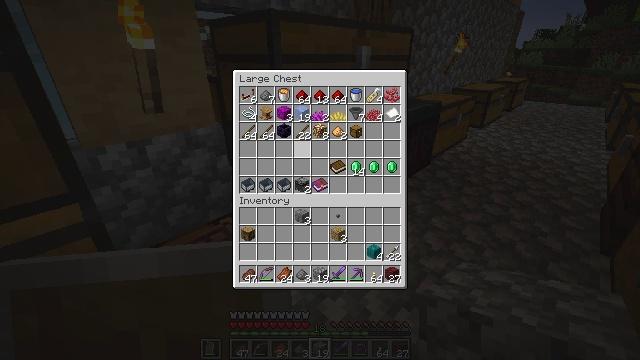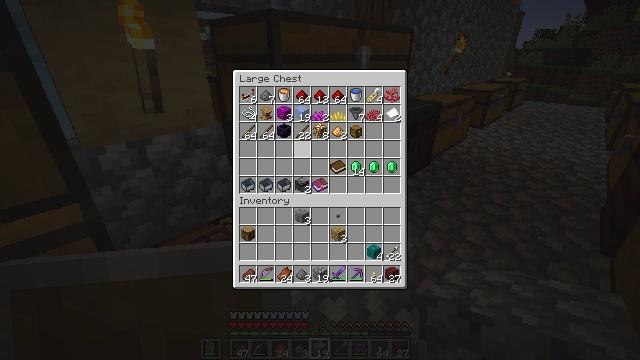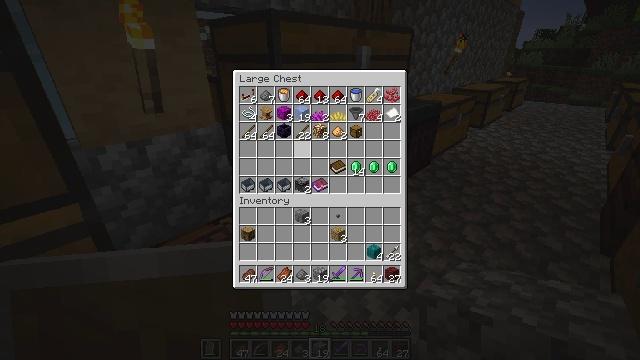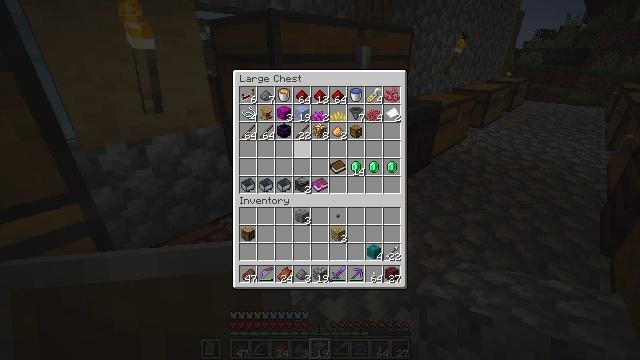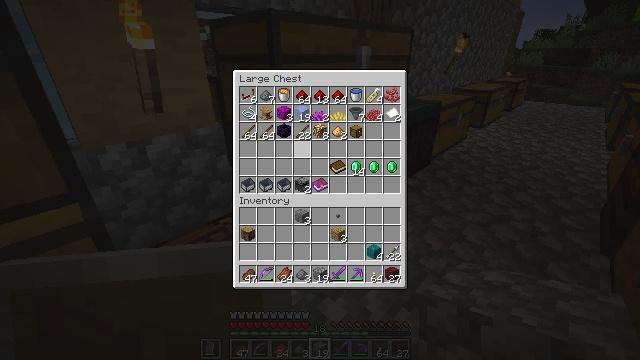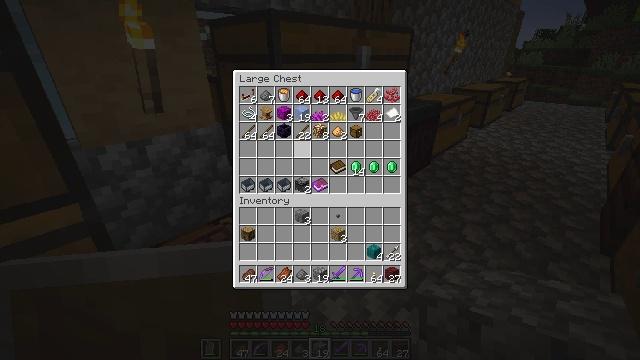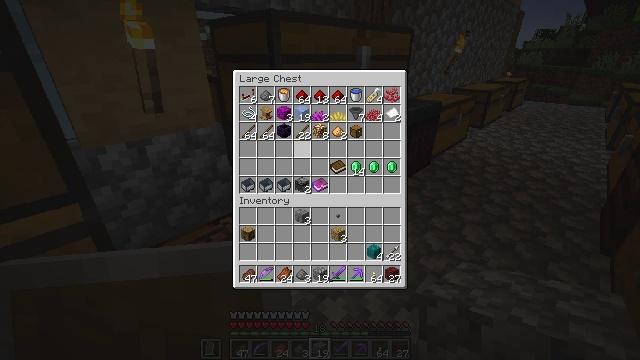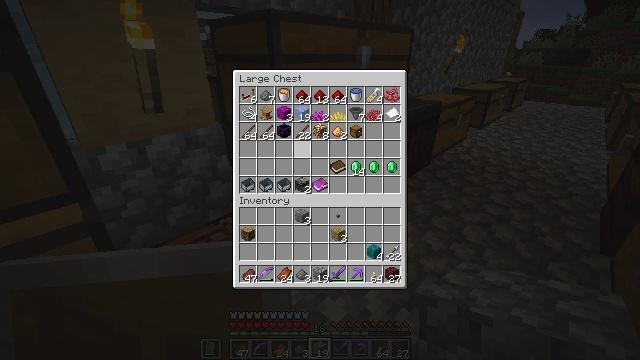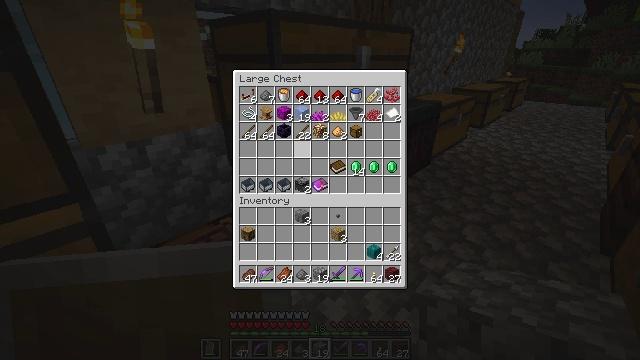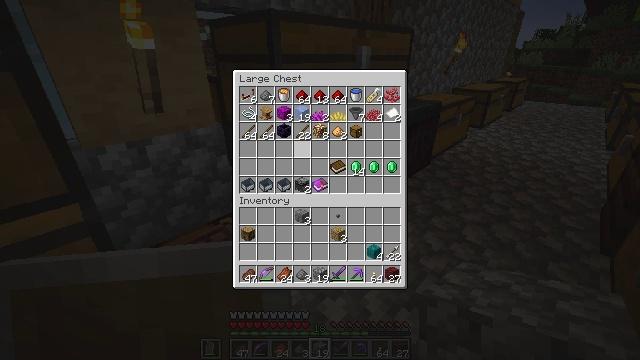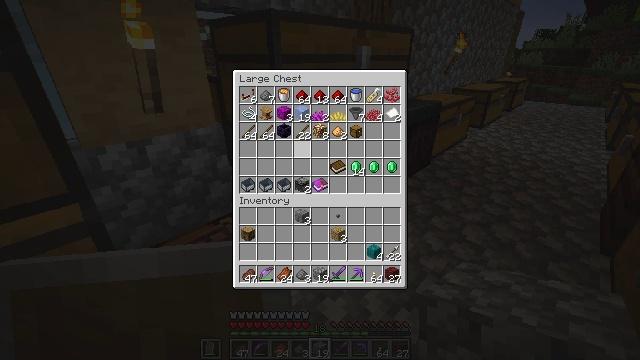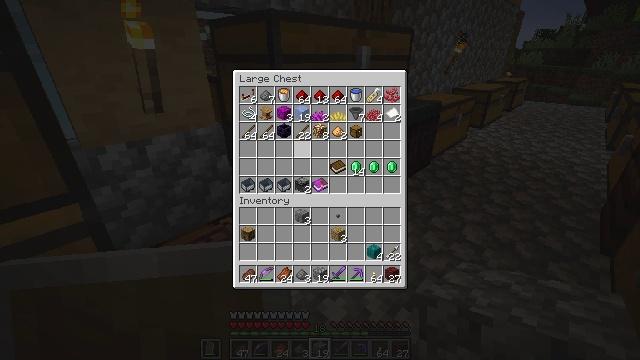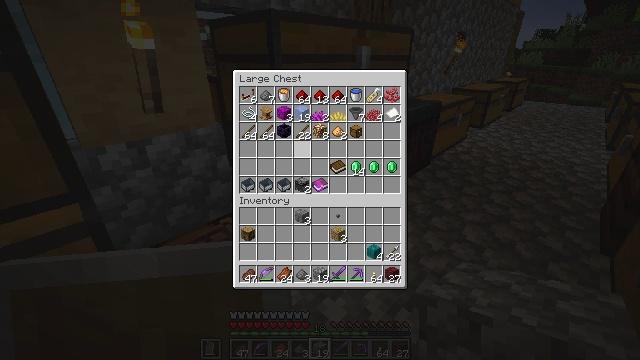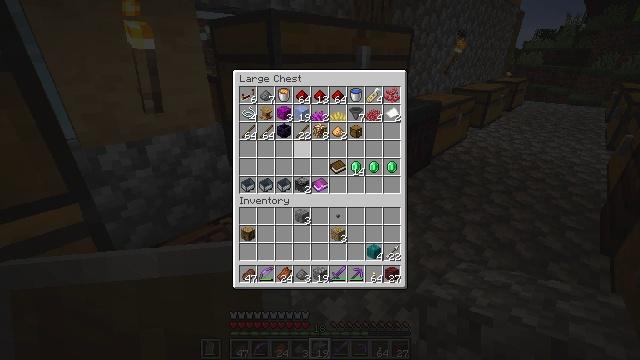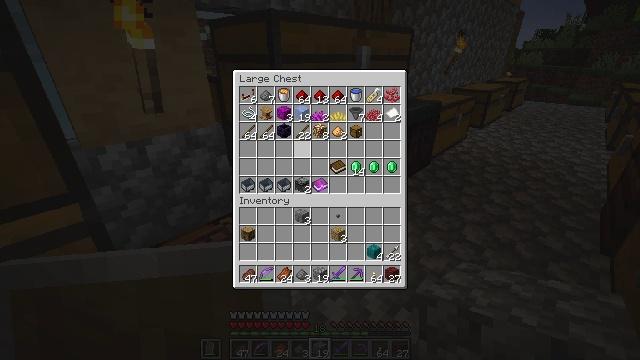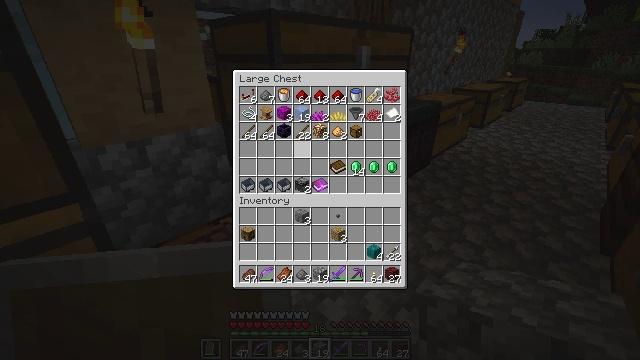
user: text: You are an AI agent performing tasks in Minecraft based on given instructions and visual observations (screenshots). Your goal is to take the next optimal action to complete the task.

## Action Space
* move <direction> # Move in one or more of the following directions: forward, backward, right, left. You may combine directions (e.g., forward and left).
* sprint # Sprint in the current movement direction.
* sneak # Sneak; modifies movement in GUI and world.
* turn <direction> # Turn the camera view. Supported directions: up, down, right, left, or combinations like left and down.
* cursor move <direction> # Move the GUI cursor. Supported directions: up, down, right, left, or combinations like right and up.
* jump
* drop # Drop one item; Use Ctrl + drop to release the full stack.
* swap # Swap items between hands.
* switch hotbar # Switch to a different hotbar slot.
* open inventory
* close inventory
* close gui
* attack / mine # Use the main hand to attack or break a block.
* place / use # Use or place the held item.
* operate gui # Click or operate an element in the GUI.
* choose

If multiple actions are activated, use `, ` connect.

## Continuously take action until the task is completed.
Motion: motion action
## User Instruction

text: Gather grass on the ground.
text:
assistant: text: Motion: no_op
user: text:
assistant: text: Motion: no_op
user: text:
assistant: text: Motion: no_op
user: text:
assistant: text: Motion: no_op
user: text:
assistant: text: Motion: no_op
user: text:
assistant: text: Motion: no_op
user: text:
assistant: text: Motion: no_op
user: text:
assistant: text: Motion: no_op
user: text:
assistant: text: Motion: no_op
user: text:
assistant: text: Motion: no_op
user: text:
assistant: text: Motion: no_op
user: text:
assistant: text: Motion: no_op
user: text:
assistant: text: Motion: no_op
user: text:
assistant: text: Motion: no_op
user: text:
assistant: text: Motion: no_op
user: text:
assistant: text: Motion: no_op
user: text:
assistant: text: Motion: no_op
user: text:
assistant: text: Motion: no_op
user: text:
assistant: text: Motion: no_op
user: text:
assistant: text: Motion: no_op
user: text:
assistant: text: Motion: no_op
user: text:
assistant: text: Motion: no_op
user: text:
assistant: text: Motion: no_op
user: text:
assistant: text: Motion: no_op
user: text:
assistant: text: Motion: no_op
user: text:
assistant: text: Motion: no_op
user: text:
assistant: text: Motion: no_op
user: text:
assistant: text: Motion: no_op
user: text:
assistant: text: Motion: no_op
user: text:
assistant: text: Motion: no_op